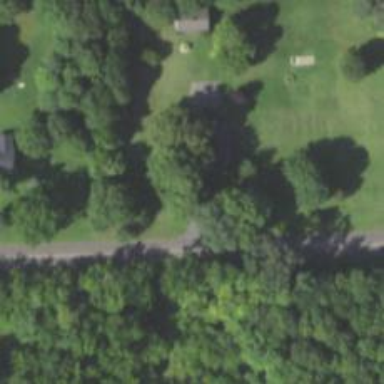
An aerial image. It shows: Driveway leading to service road.